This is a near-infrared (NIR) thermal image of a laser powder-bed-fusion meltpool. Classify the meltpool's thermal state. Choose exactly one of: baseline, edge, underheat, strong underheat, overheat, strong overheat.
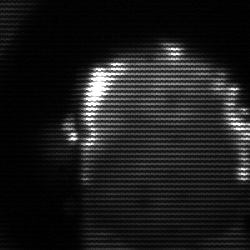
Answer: baseline